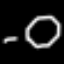
Label: octagon